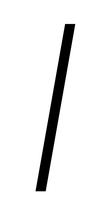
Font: Poppins-ExtraLightItalic